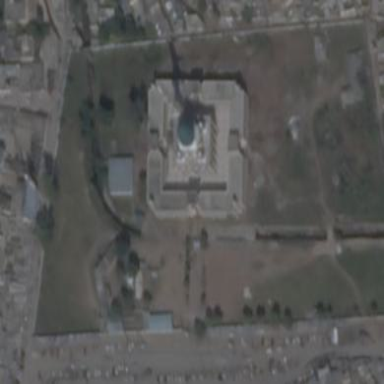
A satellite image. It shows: Building serving as place of worship.